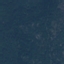
Land use / land cover: Forest